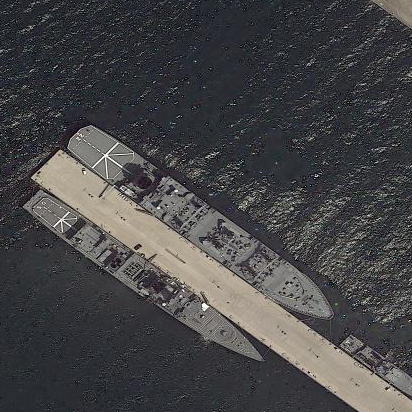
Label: cruiser